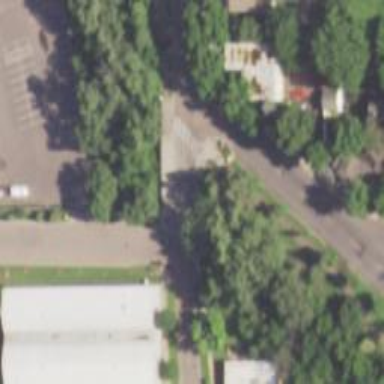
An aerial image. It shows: Marked asphalt footway with paved trail for bikeway.